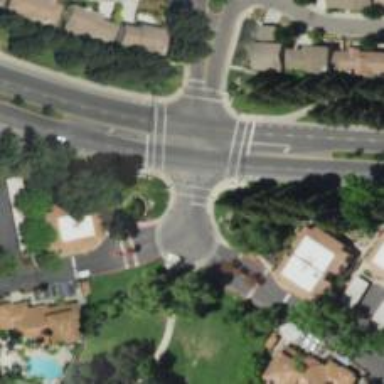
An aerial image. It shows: Marked crossing on the road.